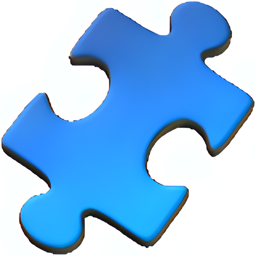
Name: jigsaw puzzle piece
Emoji: 🧩
Group: Activities
Sub-group: game